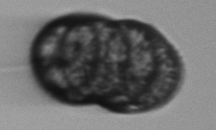
Label: Margalefidinium